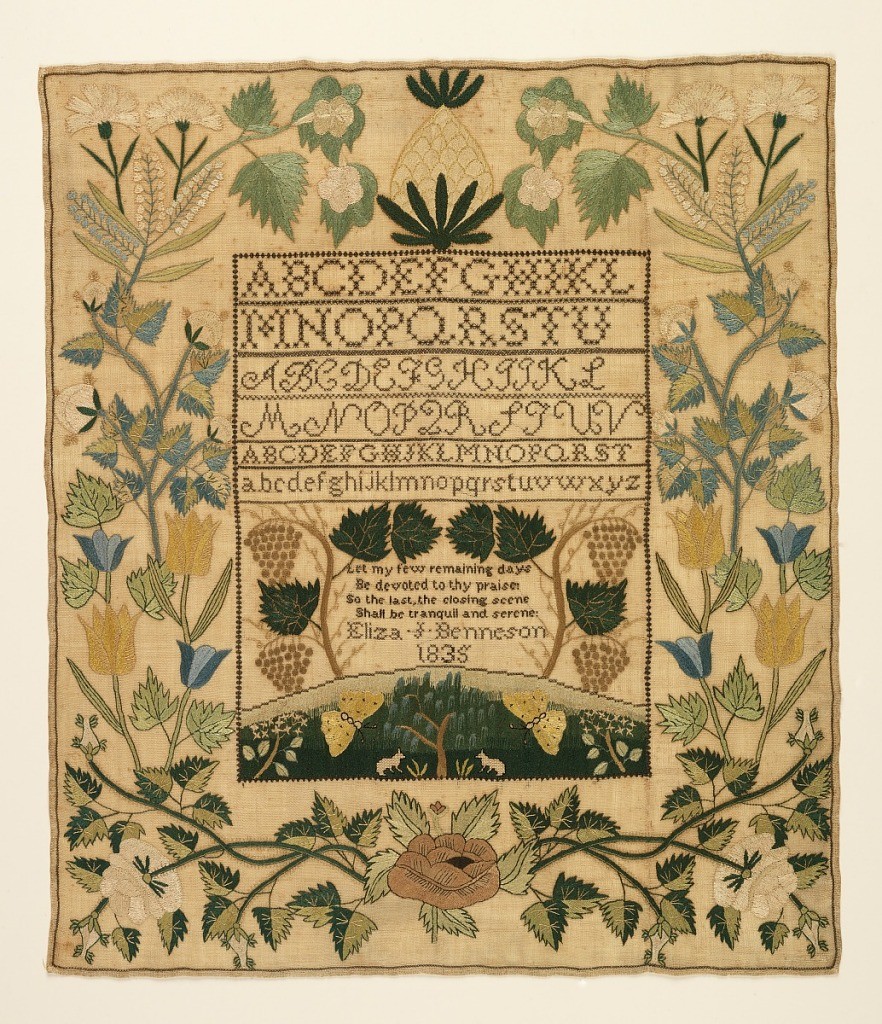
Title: Sampler
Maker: Eliza J. Benneson, American
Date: possibly 1825
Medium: silk embroidery on cotton foundation Technique: embroidered in cross, stem, eyelet, rococo, running, and satin stitches on plain weave foundation
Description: The center field contains several bands of alphabets, a verse surrounded by grape vines, and the inscription, with a small landscape of animals and insects. With a deep, naturalistic floral border of roses, tulips, carnations, and other flowers, with a pineapple at the top.
The verse reads:
Let my few remaining days
Be devoted to thy praise
So the last, the closing scene
Shall be tranquil and serene